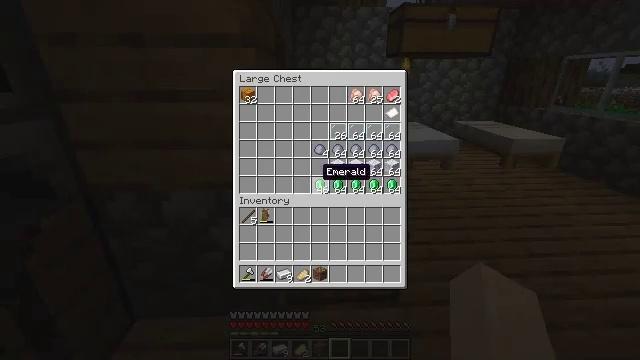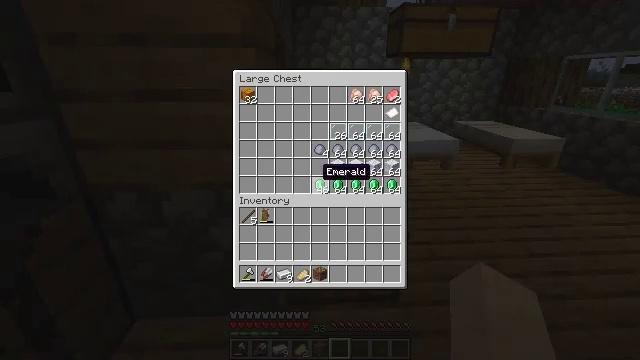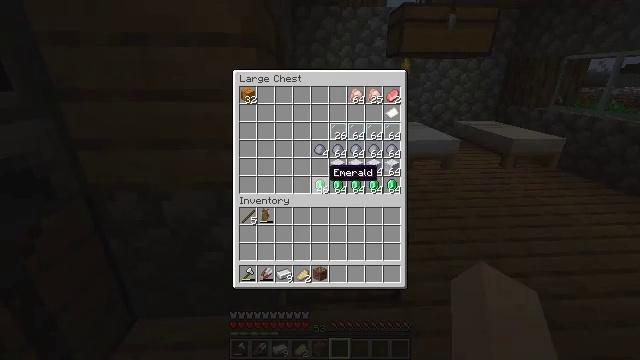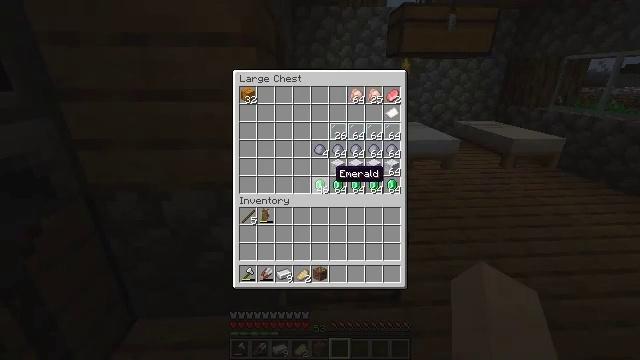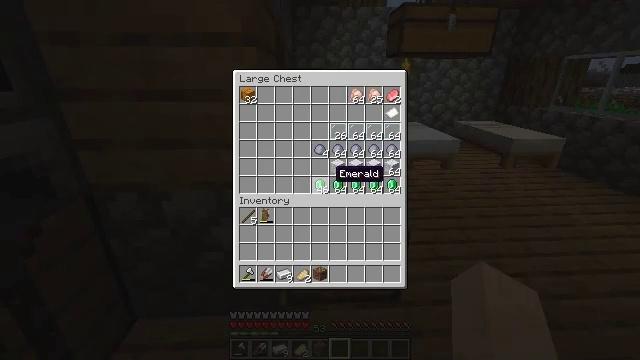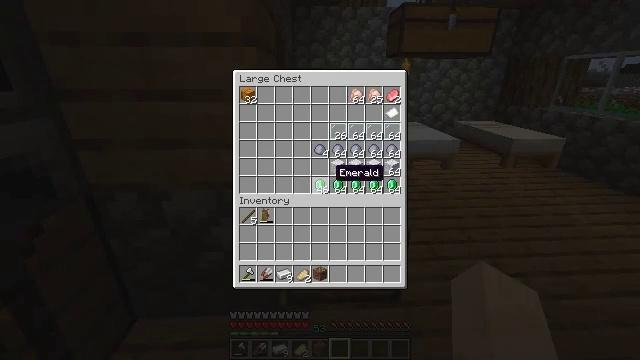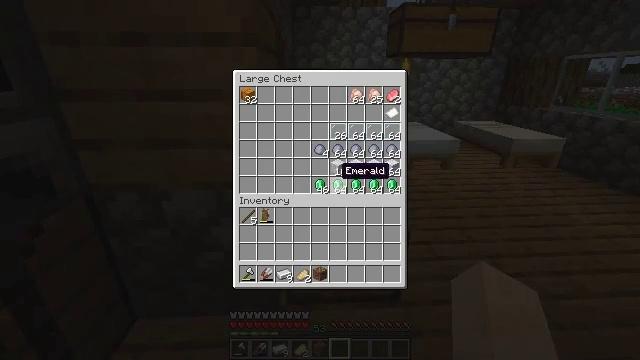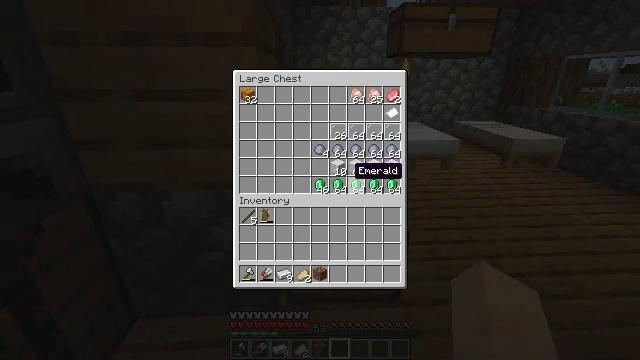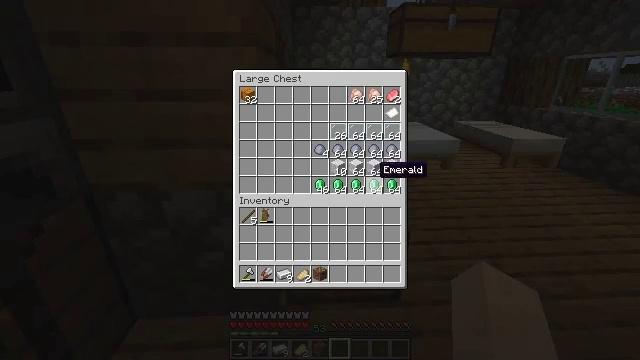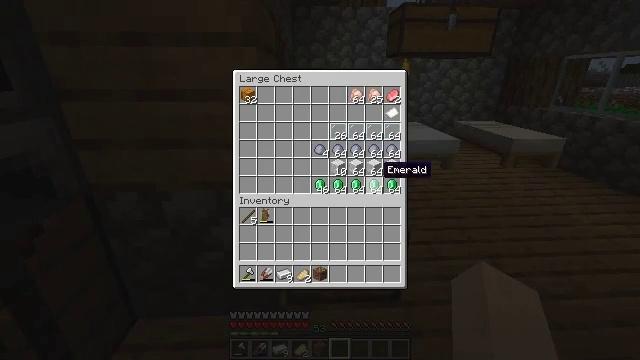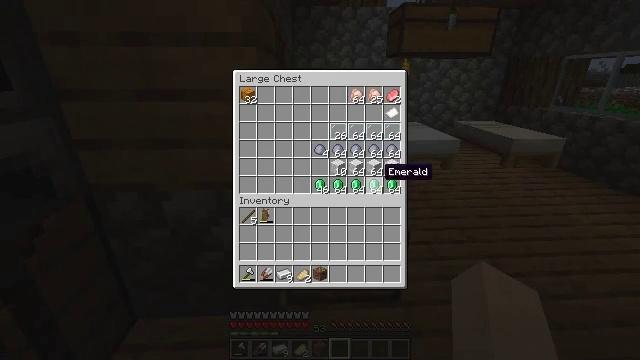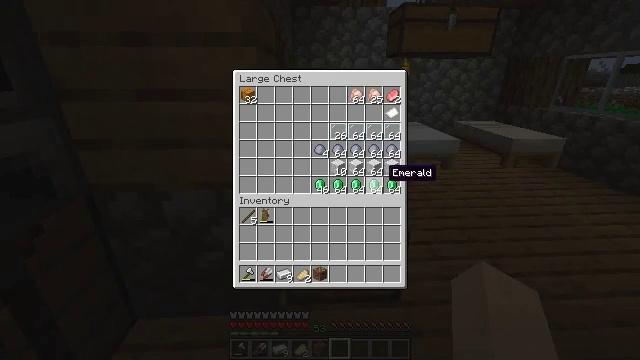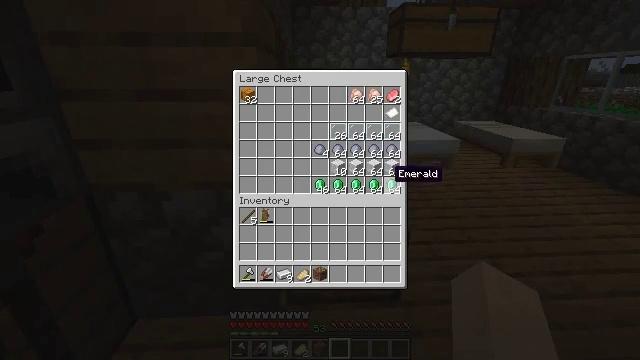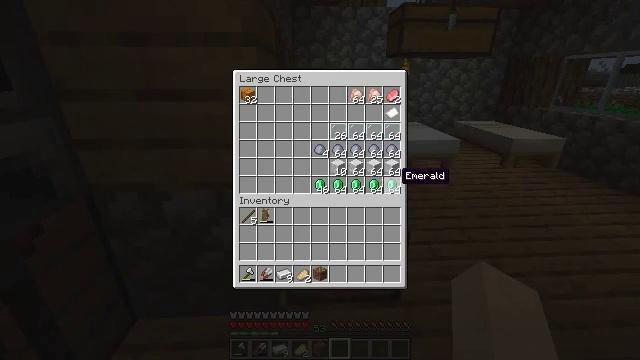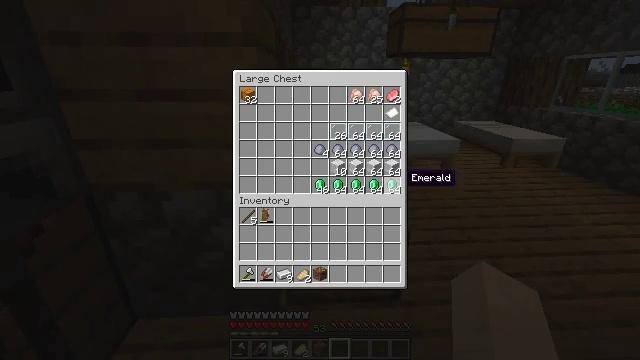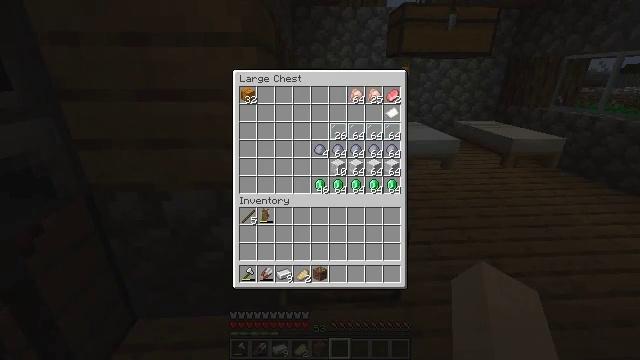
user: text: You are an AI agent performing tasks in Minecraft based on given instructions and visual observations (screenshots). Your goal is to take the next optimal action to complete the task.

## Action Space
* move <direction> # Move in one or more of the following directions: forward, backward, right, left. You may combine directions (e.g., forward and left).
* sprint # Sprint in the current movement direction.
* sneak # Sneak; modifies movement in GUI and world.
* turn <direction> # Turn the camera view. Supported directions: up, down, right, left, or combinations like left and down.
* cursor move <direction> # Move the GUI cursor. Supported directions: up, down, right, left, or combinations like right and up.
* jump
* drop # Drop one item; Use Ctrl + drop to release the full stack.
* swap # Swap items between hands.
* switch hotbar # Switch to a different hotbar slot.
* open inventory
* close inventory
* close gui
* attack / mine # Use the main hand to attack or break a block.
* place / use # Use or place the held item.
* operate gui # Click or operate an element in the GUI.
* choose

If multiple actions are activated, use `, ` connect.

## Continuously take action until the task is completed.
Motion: motion action
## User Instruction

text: Create a crossbow with gathered materials.
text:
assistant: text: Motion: no_op
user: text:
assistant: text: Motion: cursor move right
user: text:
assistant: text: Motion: no_op
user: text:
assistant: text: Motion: no_op
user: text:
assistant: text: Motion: no_op
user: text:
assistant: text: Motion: no_op
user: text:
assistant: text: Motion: cursor move right
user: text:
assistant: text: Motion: cursor move right
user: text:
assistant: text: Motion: no_op
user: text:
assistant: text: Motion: no_op
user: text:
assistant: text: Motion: no_op
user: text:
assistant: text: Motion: no_op
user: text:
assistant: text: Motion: no_op
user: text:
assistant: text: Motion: no_op
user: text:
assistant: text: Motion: no_op
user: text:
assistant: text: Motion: no_op
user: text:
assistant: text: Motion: no_op
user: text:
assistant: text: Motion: no_op
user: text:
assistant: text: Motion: no_op
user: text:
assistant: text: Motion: no_op
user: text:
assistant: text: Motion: no_op
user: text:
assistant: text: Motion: no_op
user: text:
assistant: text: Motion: cursor move right, close inventory
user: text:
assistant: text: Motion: turn right, close inventory
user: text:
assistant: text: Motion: turn right and up, close inventory
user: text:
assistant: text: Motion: move forward, turn right and up
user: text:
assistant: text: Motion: move forward, turn right and up
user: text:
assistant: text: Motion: move forward, turn down
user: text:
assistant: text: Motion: move forward
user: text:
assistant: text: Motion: move forward